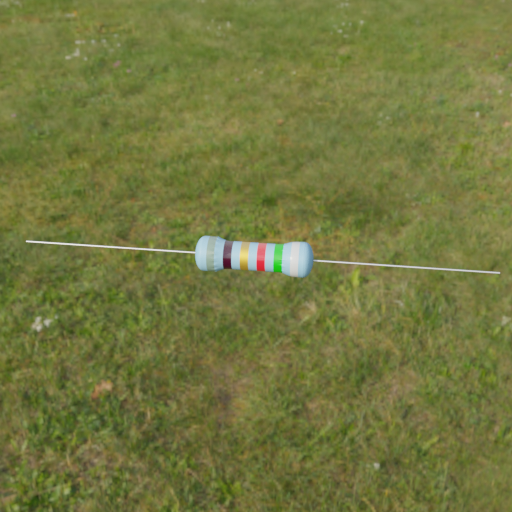
Resistor colour bands (in order): gray, black, gold, red, green, silver